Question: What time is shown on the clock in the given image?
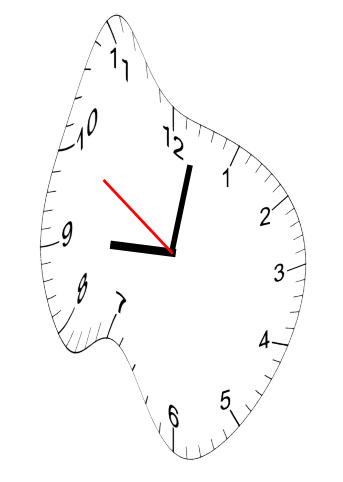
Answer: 09:01:50